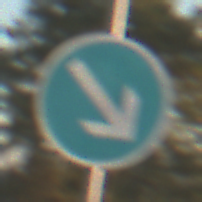
Verkehrszeichen: VorgeschriebeneVorbeifahrtRechts
Umgebung: Outdoor, Nature
Tageszeit: SunriseSunset
Wetter: PartlyCloudy
Licht: Natural
Jahreszeit: NotSpecified
Kontrast: HighContrast